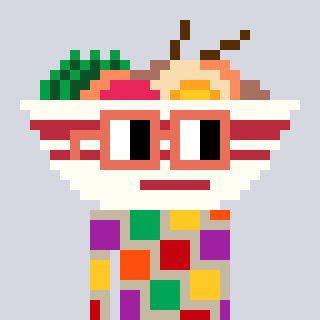
a pixel art character with square orange glasses, a noodles-shaped head and a bege-colored body on a cool background